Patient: sex F, age 57
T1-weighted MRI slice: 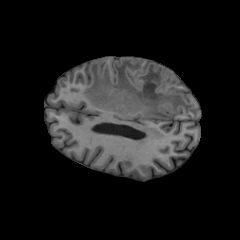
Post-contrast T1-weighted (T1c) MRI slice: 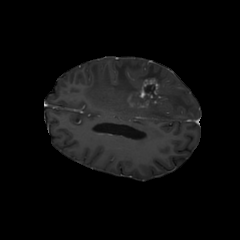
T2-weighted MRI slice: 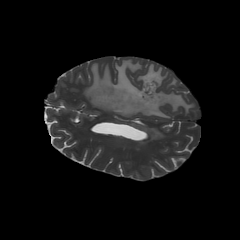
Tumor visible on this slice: yes
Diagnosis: Glioblastoma, IDH-wildtype
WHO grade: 4